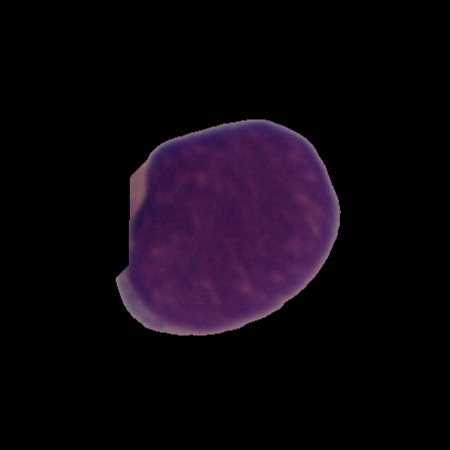
Label: healthy